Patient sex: M
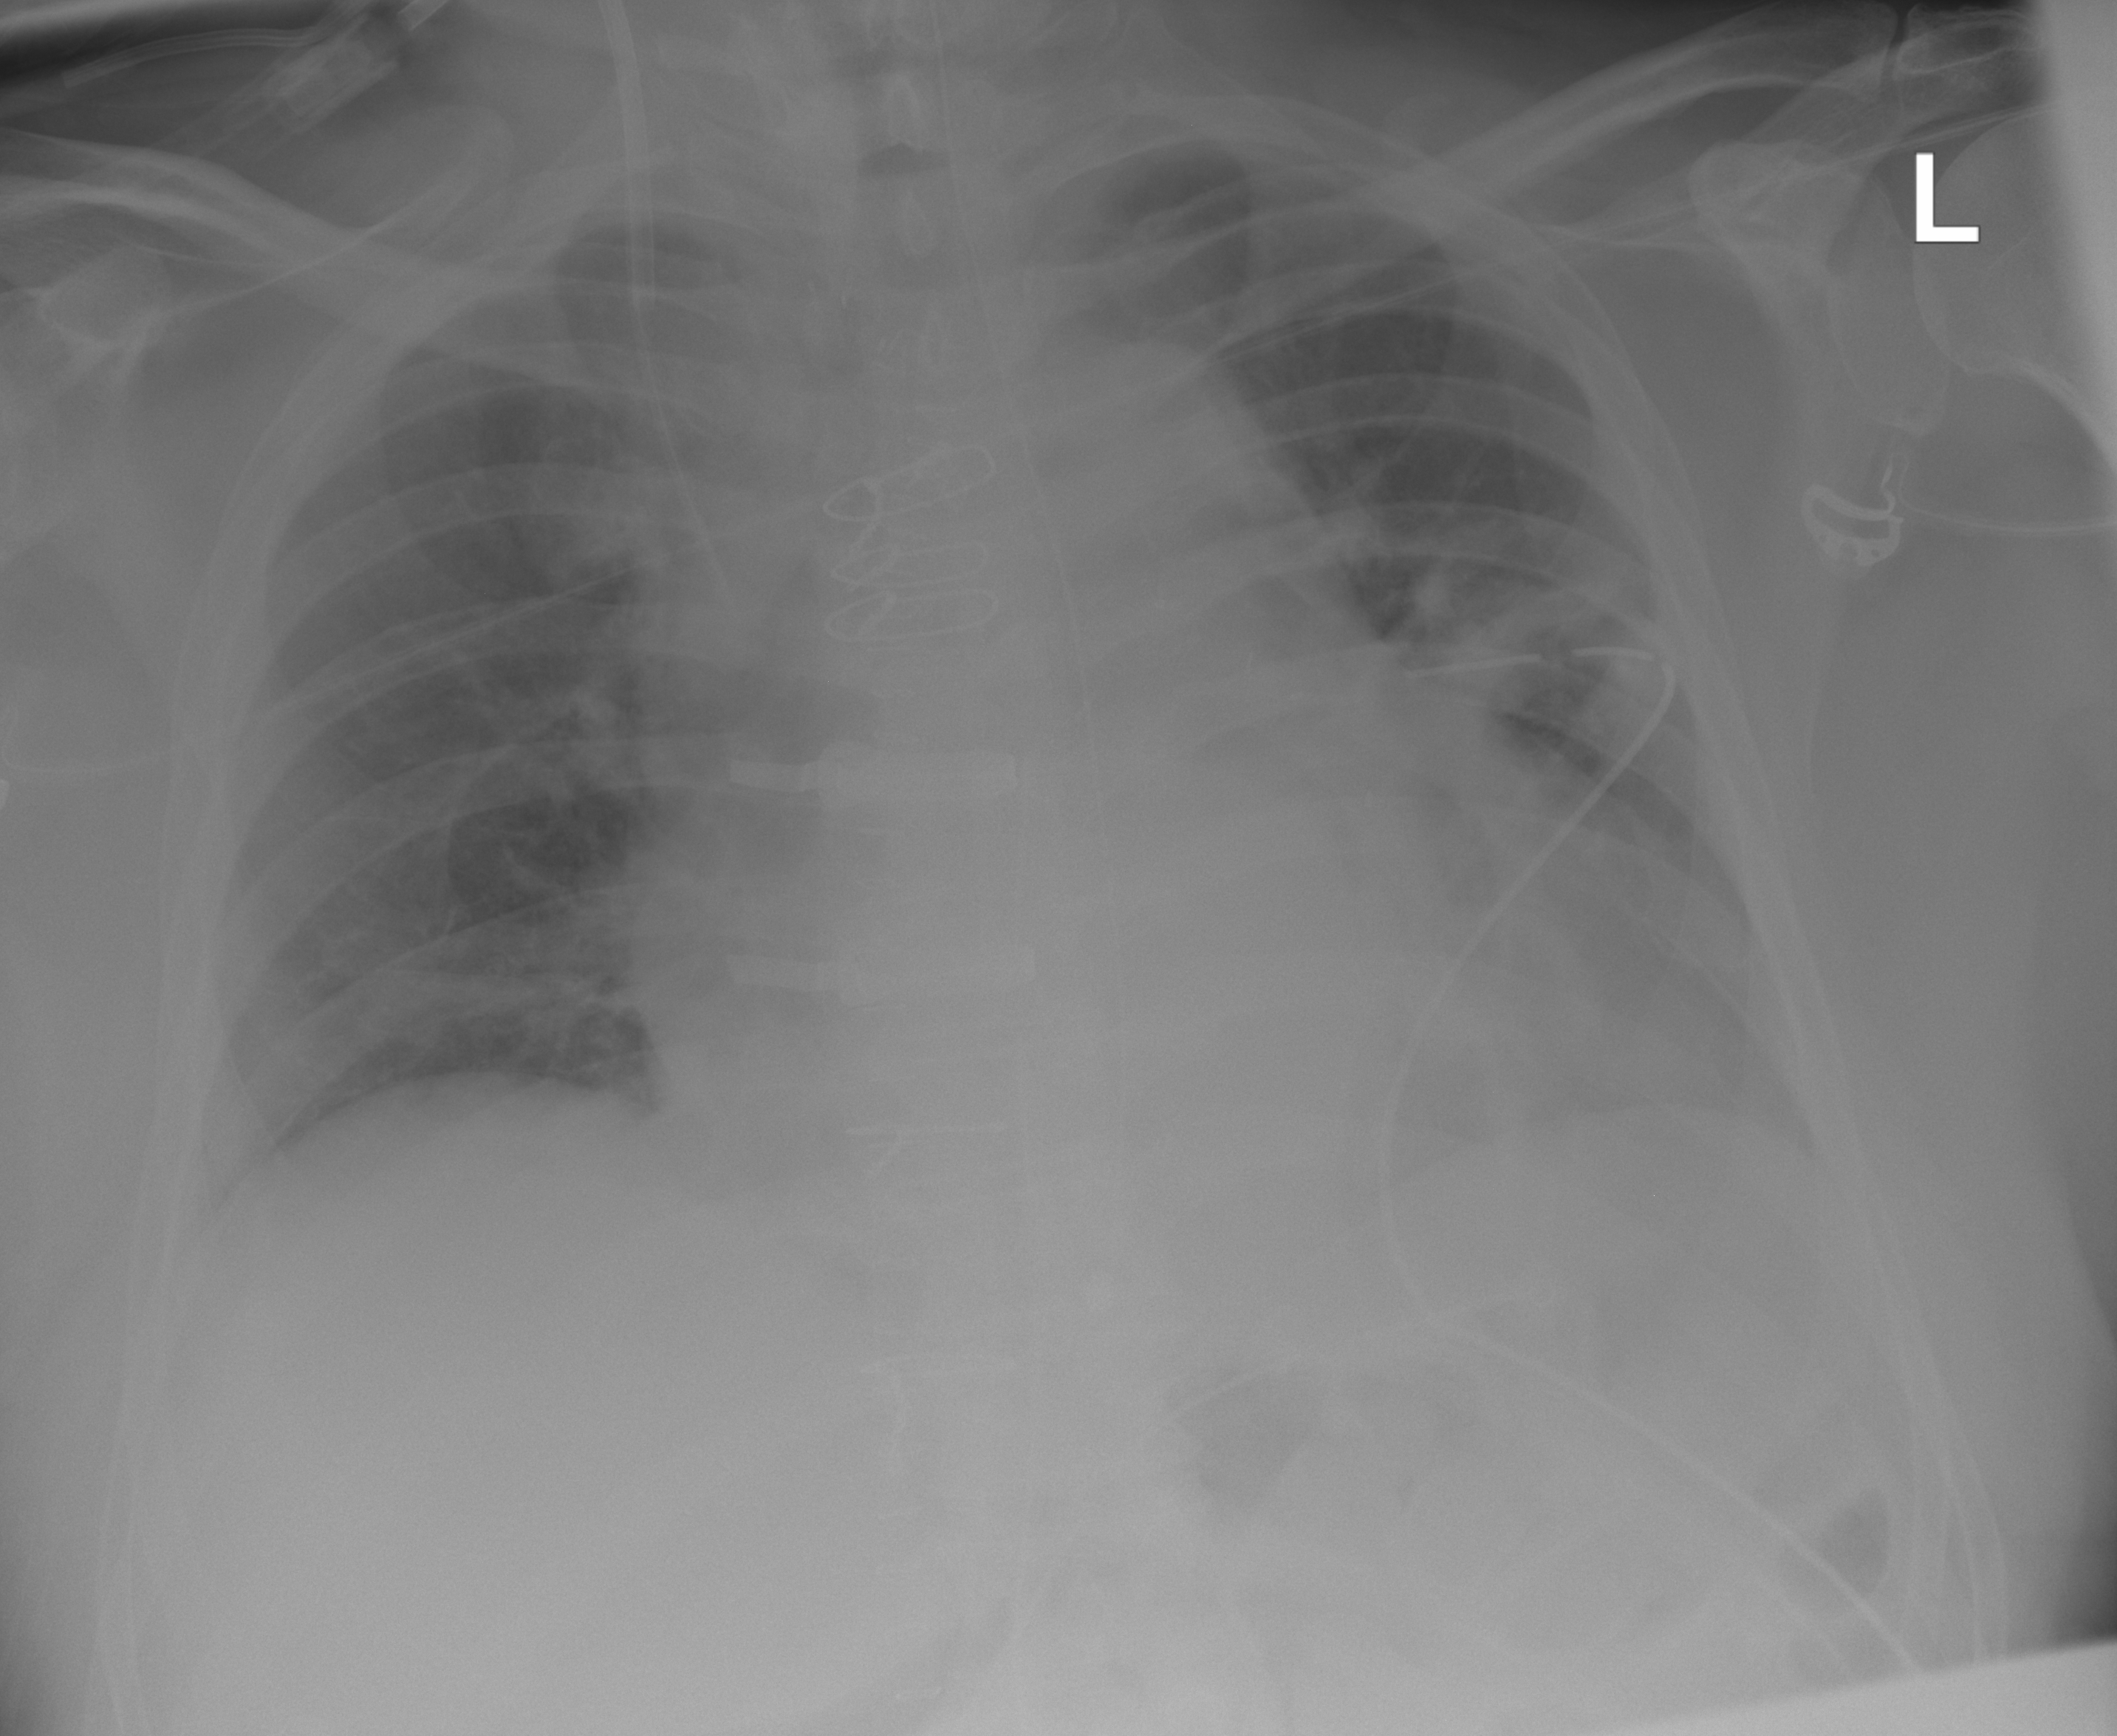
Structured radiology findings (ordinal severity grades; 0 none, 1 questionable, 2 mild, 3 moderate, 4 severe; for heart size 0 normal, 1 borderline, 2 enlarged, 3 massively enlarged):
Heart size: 2
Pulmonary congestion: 2
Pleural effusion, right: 0
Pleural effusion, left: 0
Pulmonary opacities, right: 0
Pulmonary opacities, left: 0
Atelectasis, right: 2
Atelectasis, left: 2